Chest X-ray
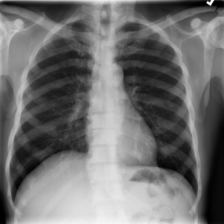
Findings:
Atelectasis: negative
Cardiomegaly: negative
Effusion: negative
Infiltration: negative
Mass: negative
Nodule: negative
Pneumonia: negative
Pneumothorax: negative
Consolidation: negative
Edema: negative
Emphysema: negative
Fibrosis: negative
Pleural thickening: negative
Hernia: negative